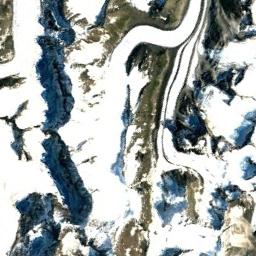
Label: snowberg